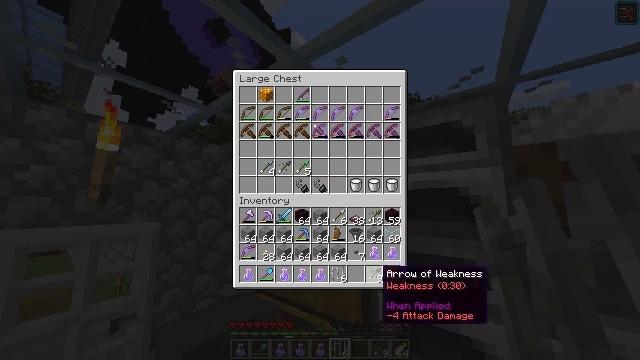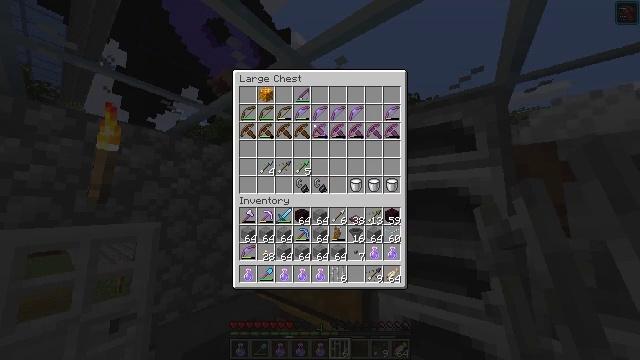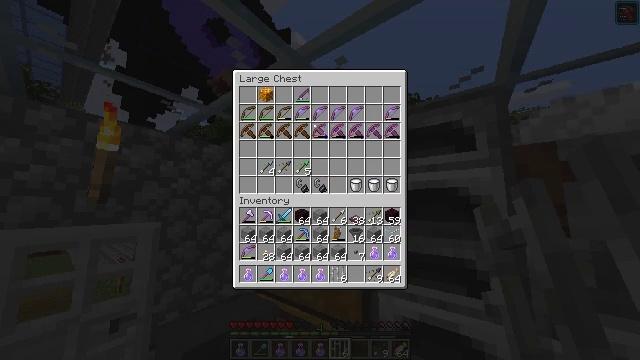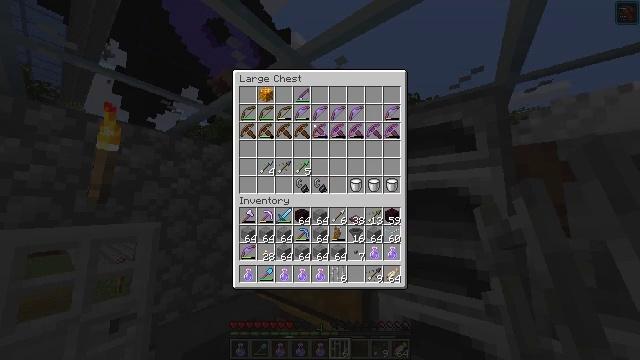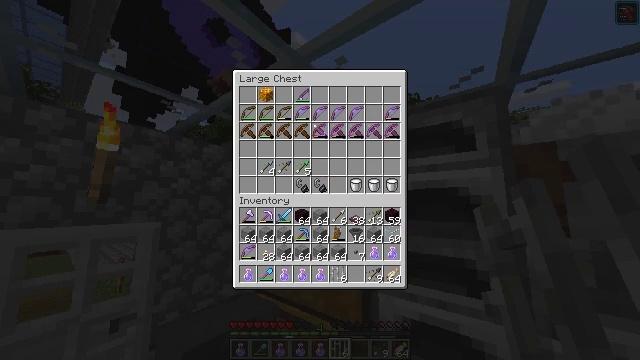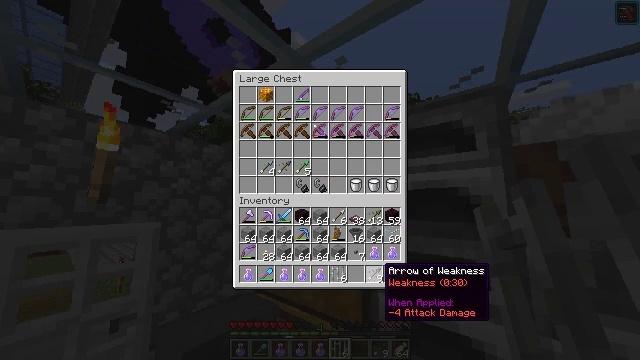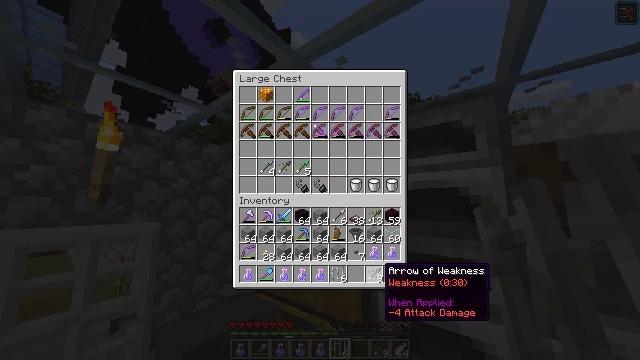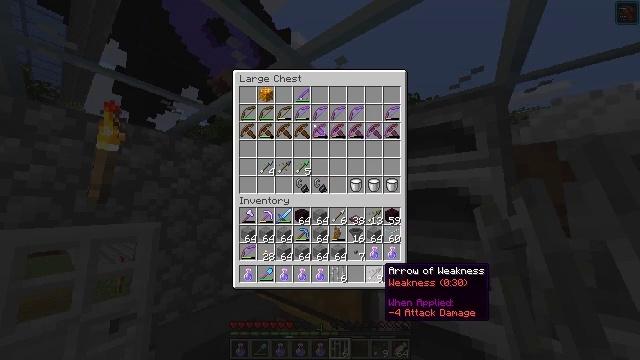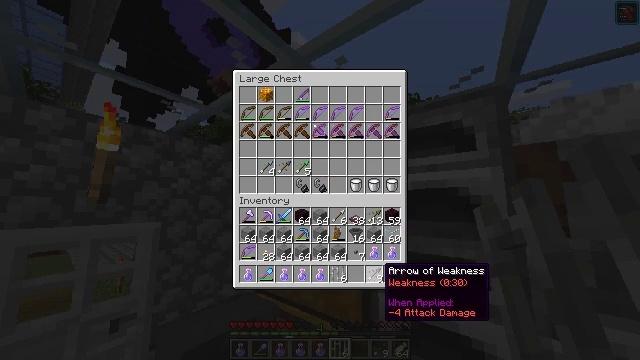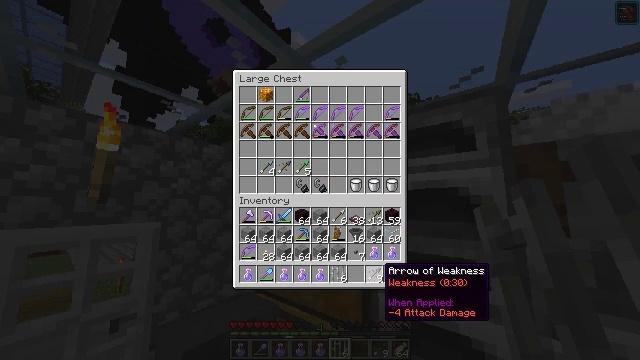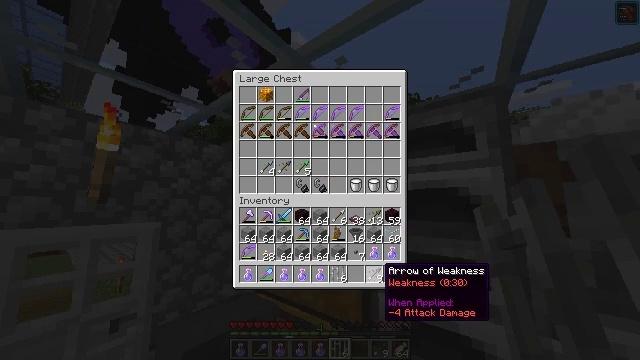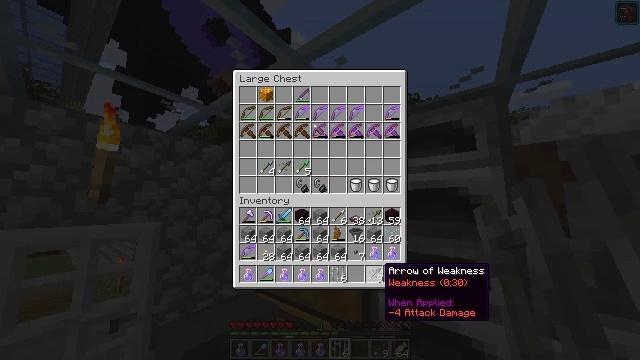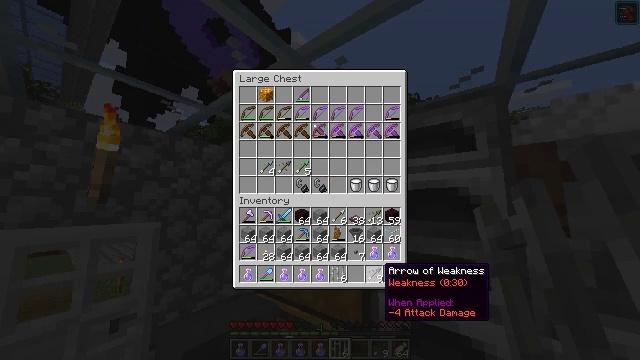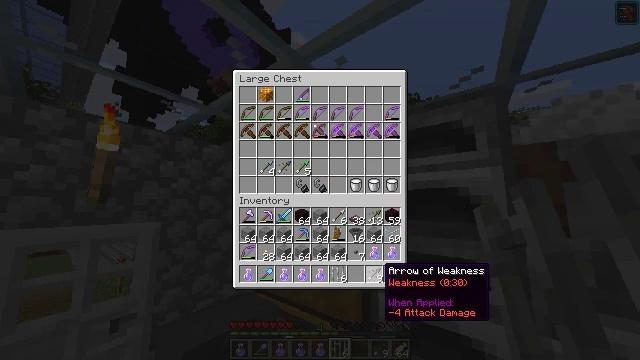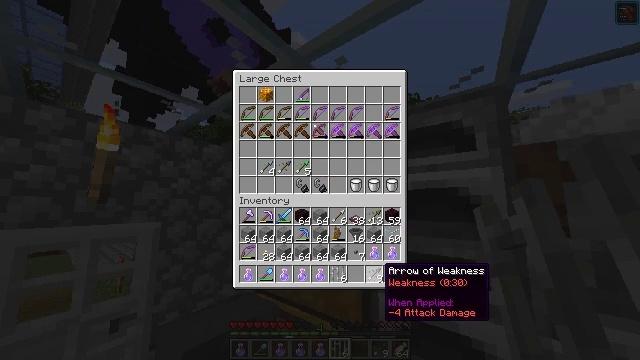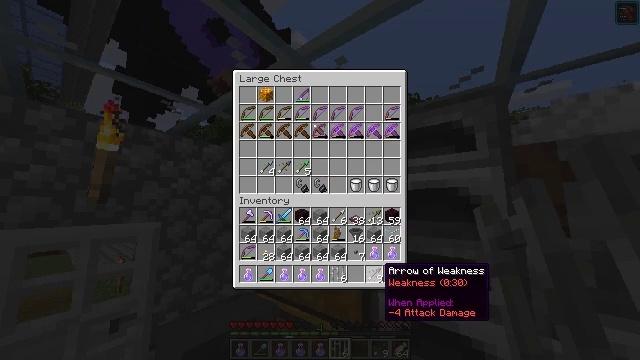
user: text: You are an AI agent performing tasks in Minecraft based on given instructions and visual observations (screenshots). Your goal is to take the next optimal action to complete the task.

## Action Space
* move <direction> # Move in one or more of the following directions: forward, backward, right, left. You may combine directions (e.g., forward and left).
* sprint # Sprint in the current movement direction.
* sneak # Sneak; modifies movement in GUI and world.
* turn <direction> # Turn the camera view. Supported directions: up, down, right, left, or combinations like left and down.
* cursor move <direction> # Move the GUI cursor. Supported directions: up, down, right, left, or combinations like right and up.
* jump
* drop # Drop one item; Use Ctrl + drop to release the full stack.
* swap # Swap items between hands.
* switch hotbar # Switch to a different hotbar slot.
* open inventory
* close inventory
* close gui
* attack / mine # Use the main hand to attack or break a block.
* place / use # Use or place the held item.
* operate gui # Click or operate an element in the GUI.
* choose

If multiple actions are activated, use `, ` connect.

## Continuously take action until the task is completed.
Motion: motion action
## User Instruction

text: Gather iron bars to use them later.
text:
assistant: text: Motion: no_op
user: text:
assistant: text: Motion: no_op
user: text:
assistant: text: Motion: no_op
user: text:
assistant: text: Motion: no_op
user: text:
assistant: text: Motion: no_op
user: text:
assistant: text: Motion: no_op
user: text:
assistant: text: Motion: no_op
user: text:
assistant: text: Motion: no_op
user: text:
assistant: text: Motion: no_op
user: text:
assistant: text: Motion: no_op
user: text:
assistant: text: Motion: no_op
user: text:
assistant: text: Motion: no_op
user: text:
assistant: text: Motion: no_op
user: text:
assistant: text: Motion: no_op
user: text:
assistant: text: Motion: no_op
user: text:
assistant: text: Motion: no_op
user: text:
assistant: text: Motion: no_op
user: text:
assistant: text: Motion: no_op
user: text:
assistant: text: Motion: no_op
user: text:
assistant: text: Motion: no_op
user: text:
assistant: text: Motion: no_op
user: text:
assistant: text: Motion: no_op
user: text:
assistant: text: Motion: no_op
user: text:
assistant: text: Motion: no_op
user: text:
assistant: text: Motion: no_op
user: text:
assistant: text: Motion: no_op
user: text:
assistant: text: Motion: no_op
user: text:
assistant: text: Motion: no_op
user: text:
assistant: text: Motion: no_op
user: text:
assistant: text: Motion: cursor move up